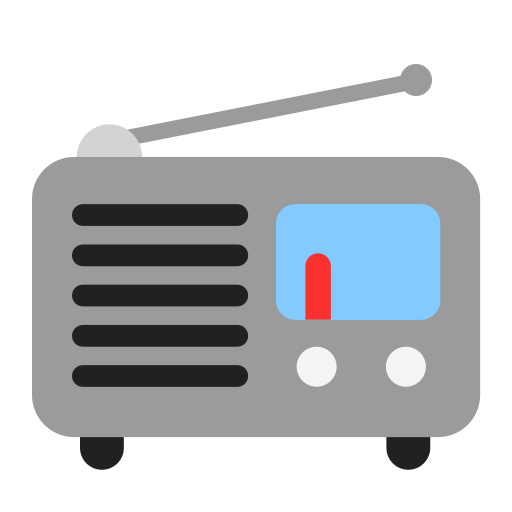
radio flat